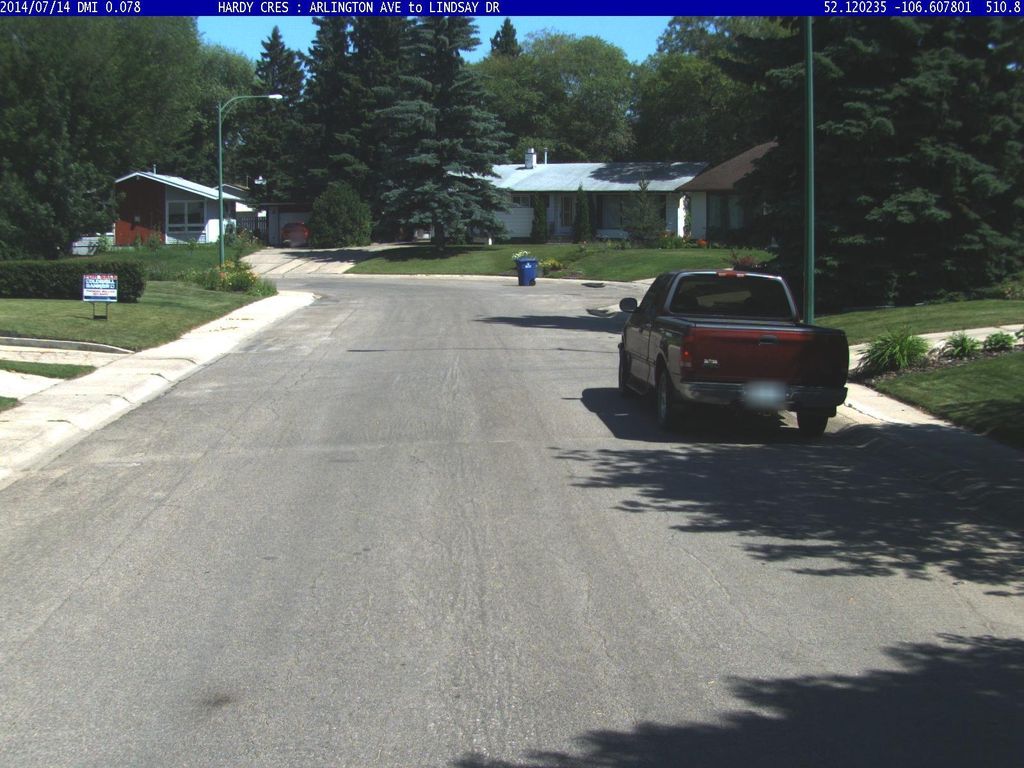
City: saskatoon